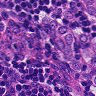
Metastatic tissue present: yes